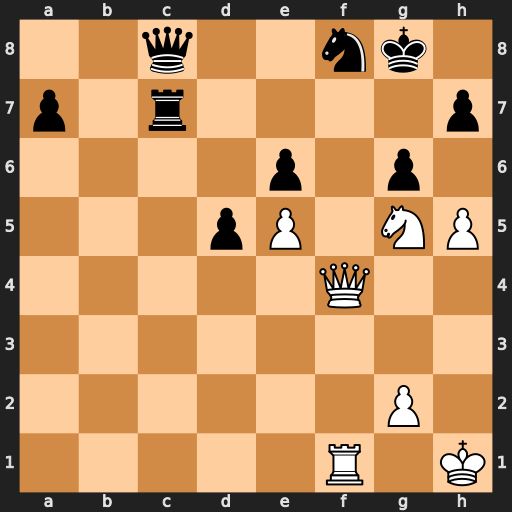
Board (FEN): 2q2nk1/p1r4p/4p1p1/3pP1NP/5Q2/8/6P1/5R1K
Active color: w
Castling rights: -
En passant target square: -
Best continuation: Nf7 Qe8 Nh6+ Kg7 Ng4